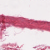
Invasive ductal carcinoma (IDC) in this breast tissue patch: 0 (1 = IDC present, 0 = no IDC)